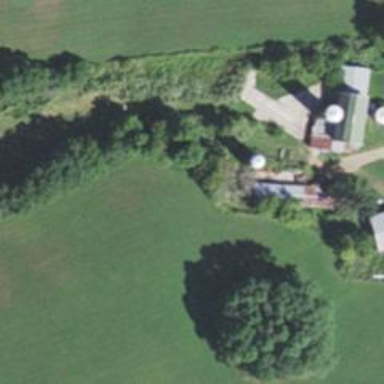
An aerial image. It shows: Silo.